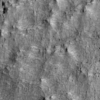
Label: not_dusty